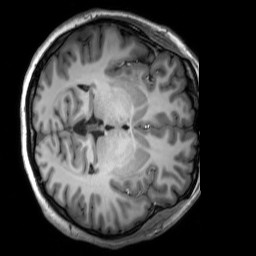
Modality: T1w
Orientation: axial
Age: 21
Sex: female
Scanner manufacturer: siemens
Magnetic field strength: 3 T
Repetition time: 2.53 s
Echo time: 0.00277 s